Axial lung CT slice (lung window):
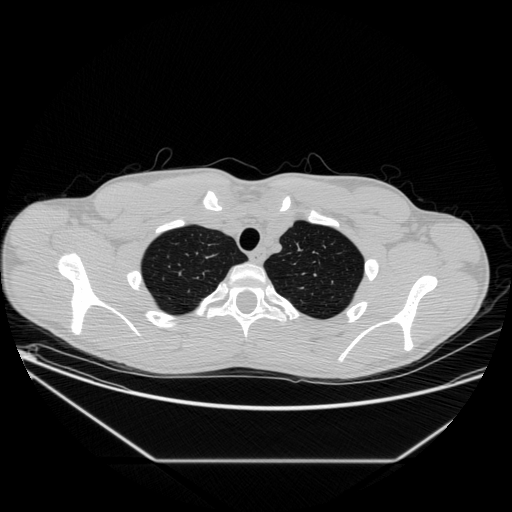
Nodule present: no